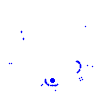
Particle: electron